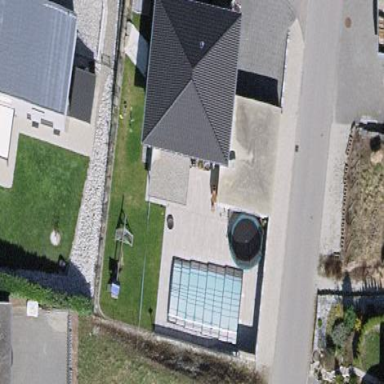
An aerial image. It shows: Simple and straightforward house.